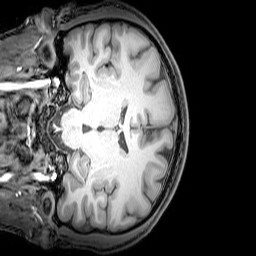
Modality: T1w
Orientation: coronal
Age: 24
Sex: male
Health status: healthy
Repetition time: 0.081 s
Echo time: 0.037 s